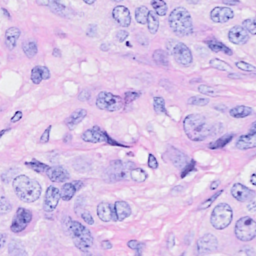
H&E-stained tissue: Breast